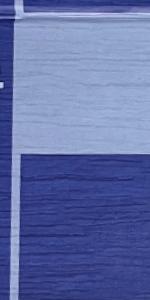
Label: Empty